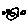
Label: circle